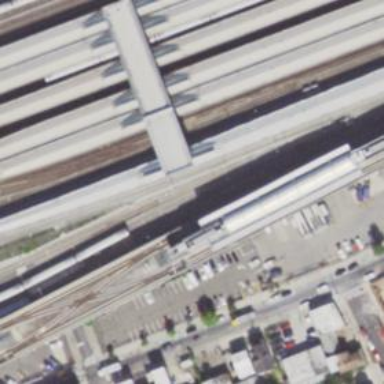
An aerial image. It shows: Train station building.